Question: how can i save a variable in c# (.net), i need this to save the score!
And when i start the game again, the variable is the same as before.

Please help me find a very simple way.
I tried to find something about that in the web but its way to coplycated for me.
'''
int Wins;
//CODE for saving Variable
label5.Text = "Matches won:" + Wins;
'''
Sorry for my Bad English
Thank you!
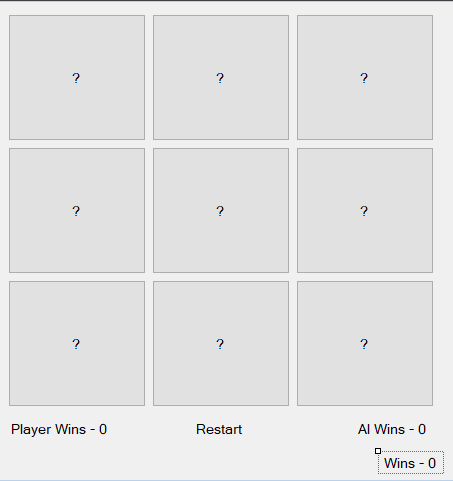
Answer: The best thing I think you should do is to store your data in a file. I suggest considering JSON - it is very popular now.
You can work with the 'System.Text.Json' namespace which is supported by Microsoft. You can find some example and useful guide in the <URL>.
Or you can work with 'Newtonsoft.JSON' package <URL>.